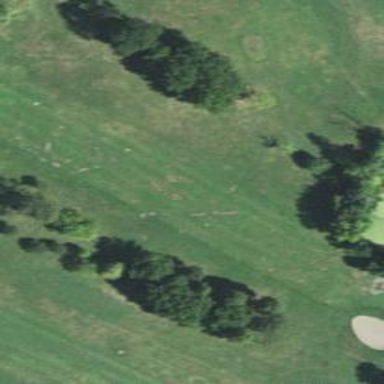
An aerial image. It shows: Well-maintained grassy area designated as golf fairway for the sport of golf. The grass is neatly mown.